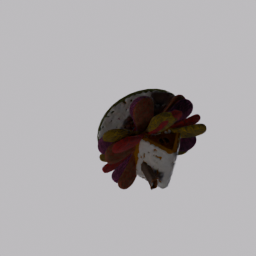
Label: decoration